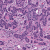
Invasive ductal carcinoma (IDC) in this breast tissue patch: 1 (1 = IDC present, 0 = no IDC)